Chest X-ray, AP view. Patient: 21 years old, sex F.
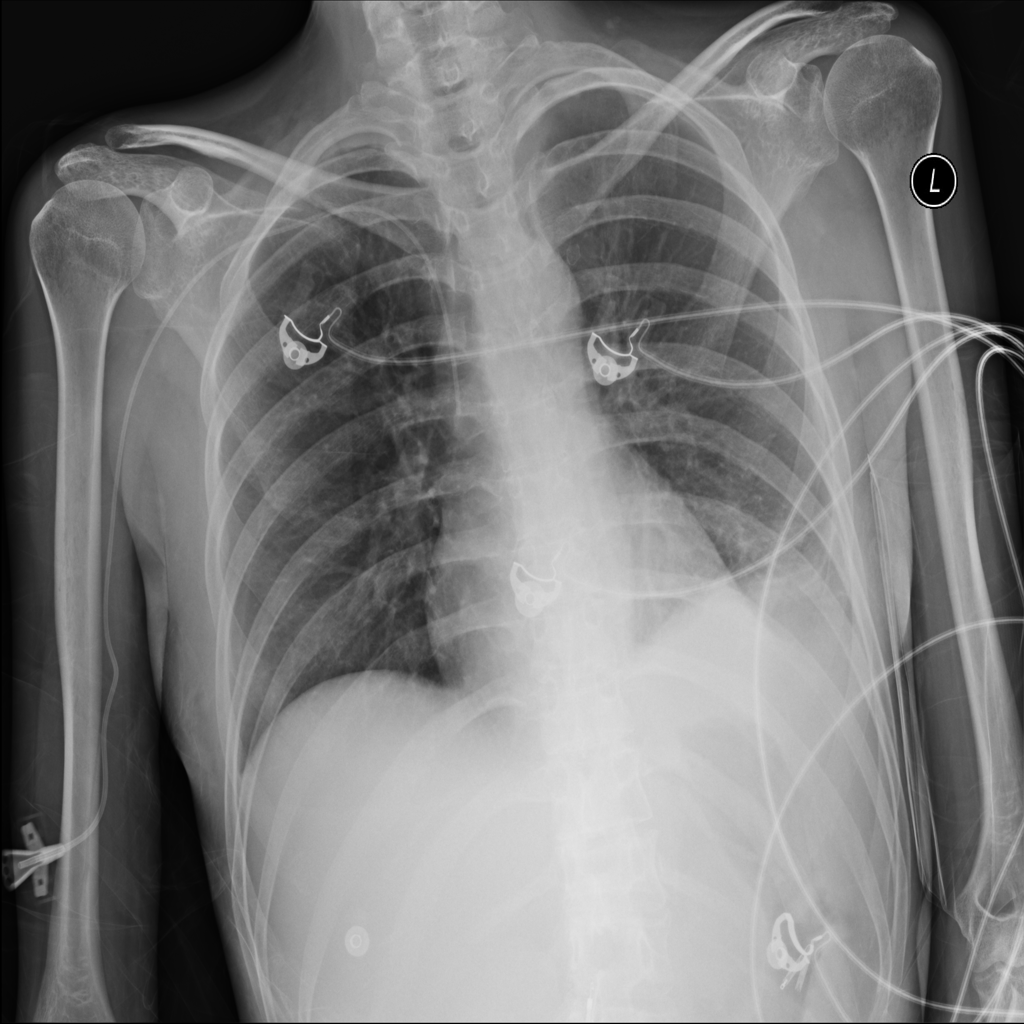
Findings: Effusion